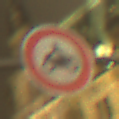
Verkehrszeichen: VerbotKraftraeder
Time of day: Night
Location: Outdoor (Urban)
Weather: Overcast
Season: NotSpecified
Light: Artificial